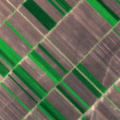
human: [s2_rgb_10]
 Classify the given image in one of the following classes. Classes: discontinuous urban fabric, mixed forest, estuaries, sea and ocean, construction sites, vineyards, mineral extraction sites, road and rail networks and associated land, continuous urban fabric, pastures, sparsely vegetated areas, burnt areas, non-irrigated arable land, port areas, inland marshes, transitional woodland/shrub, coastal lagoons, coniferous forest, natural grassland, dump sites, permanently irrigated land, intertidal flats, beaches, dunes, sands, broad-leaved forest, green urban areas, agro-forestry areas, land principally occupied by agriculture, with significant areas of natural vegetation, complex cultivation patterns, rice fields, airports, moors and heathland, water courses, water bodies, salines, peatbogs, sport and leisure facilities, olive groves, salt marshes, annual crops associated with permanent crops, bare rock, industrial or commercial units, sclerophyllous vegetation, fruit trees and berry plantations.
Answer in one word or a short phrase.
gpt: non-irrigated arable land